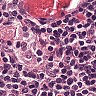
Metastatic tissue present: no